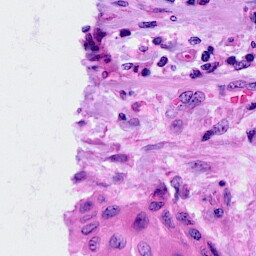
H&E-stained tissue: Cervix